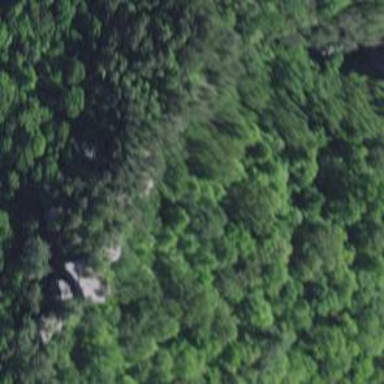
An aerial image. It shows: Crag climbing spot located at natural cliff.